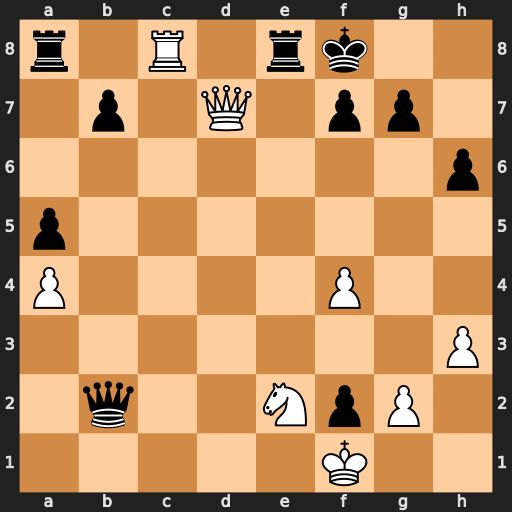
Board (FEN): r1R1rk2/1p1Q1pp1/7p/p7/P4P2/7P/1q2NpP1/5K2
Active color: w
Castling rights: -
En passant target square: -
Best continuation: Qxe8#